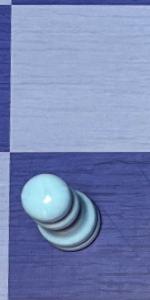
Label: Pawn_White